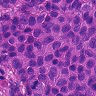
Metastatic tissue present: yes